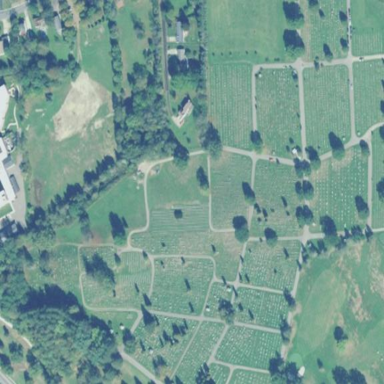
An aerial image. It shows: Cemetery.